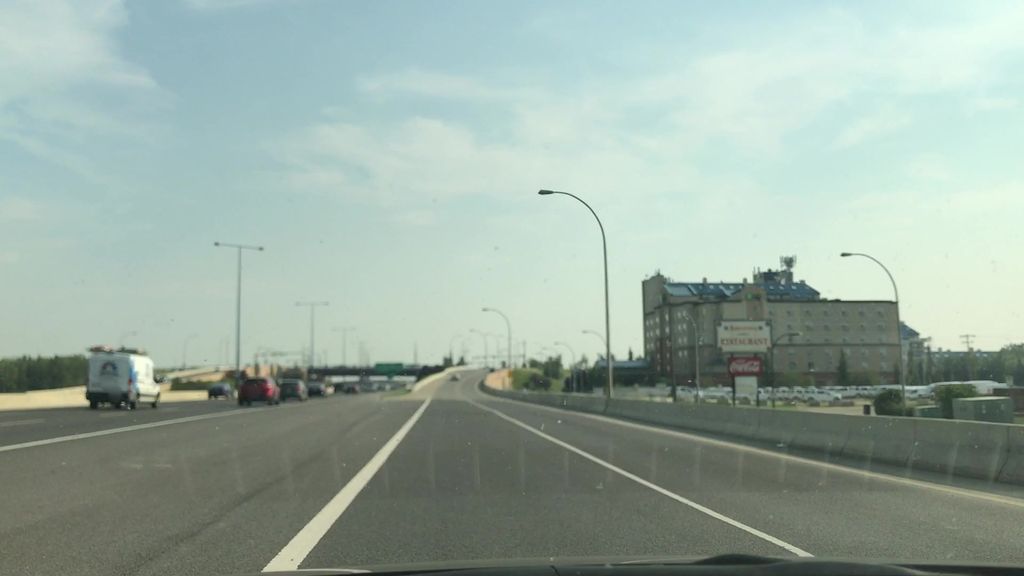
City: edmonton